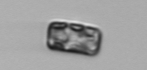
Label: Thalassiosira